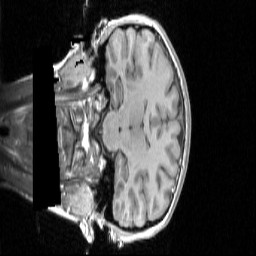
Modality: T1w
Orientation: coronal